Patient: sex M, age 35
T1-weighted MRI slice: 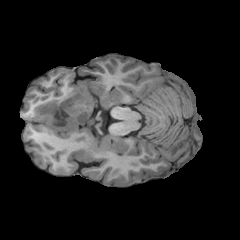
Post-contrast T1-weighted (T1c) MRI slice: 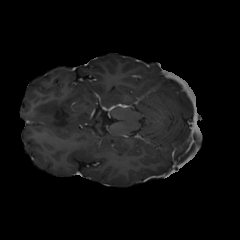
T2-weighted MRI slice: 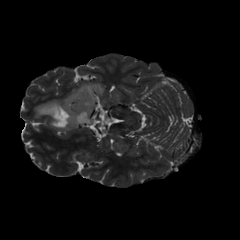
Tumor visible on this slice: yes
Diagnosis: Astrocytoma, IDH-mutant
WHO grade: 3